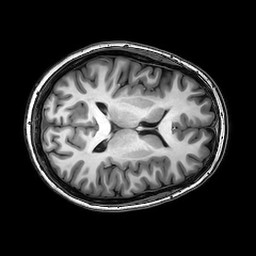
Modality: T1w
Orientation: axial
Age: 22
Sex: female
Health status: healthy
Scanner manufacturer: philips
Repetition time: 0.008196 s
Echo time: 0.00375 s